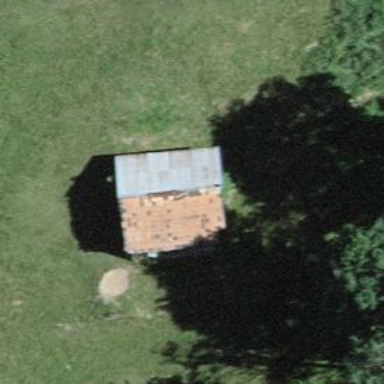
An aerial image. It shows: Barn.